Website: walmart
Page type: billing-address
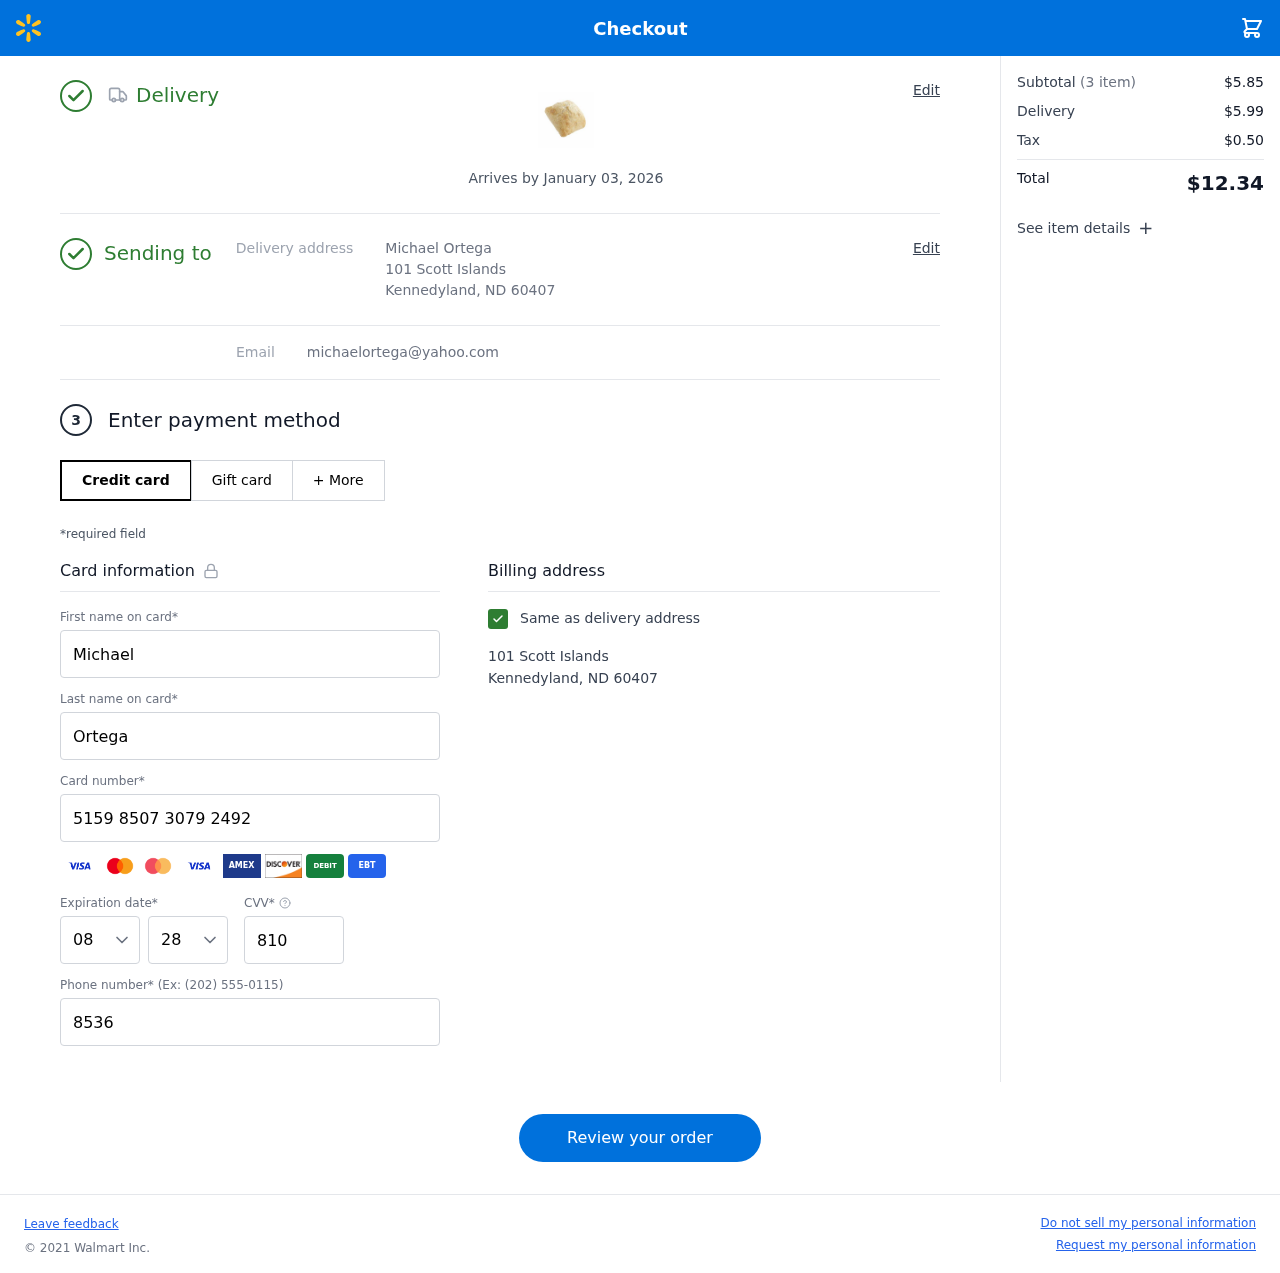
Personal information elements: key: PII_CARD_CVV
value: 810
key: PII_CARD_EXPIRY_MONTH
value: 08
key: PII_CARD_EXPIRY_YEAR
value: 28
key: PII_CARD_NUMBER
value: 5159 8507 3079 2492
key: PII_EMAIL
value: michaelortega@yahoo.com
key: PII_FIRSTNAME
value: Michael
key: PII_FULLNAME
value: Michael Ortega
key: PII_LASTNAME
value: Ortega
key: PII_PHONE
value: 8536918447
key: PII_STREET
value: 101 Scott Islands
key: PII_CITY_STATE_ZIP
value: Kennedyland, ND 60407
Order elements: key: ORDER_DELIVERY_DATE
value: Arrives by January 03, 2026
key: ORDER_NUM_ITEMS
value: (3 item)
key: ORDER_SUBTOTAL
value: $5.85
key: ORDER_SHIPPING_COST
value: $5.99
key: ORDER_TAX
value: $0.50
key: ORDER_TOTAL
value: $12.34